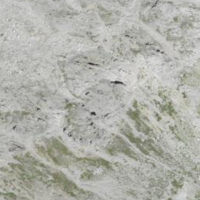
EUNIS habitat code: 48
Species observed at this site:
Saxifraga caesia
Viola calcarata
Draba aizoides
Carex firma